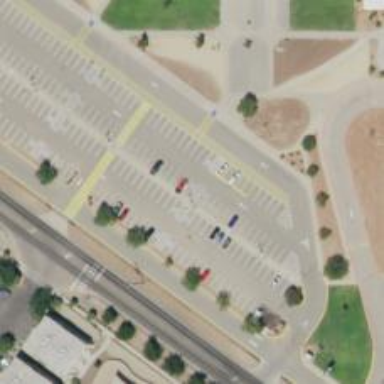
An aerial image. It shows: Parking space.